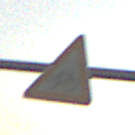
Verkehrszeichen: RadverkehrLinks
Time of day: SunriseSunset
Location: Outdoor (RoadRail)
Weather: PartlyCloudy
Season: NotSpecified
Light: Natural